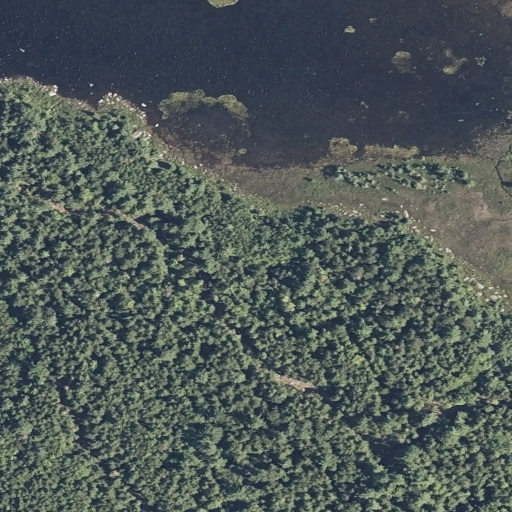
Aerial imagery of plain(s) in Maine named Midland Flats containing evergreen forest, open water, woody wetlands, herbaceous wetlands, mixed forest, and grassland